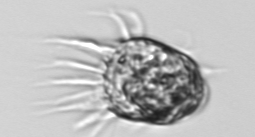
Label: Strombidium_morphotype1